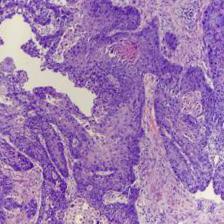
Diagnosis: OSCC